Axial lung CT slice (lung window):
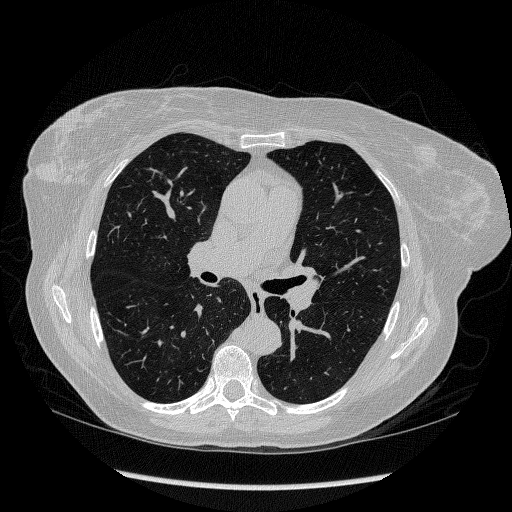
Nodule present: no